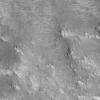
Atmospheric dust classification: not_dusty